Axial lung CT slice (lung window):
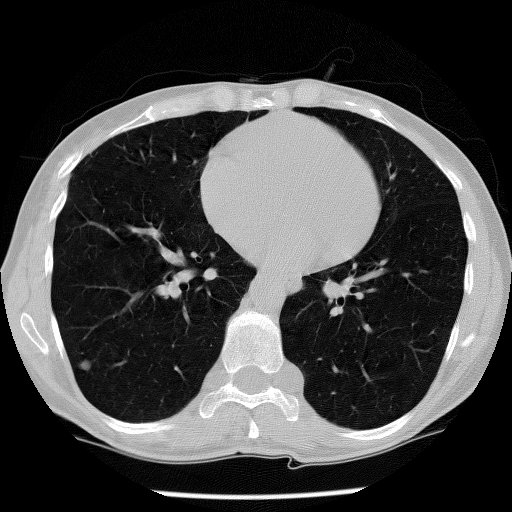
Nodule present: yes
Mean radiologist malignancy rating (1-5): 4